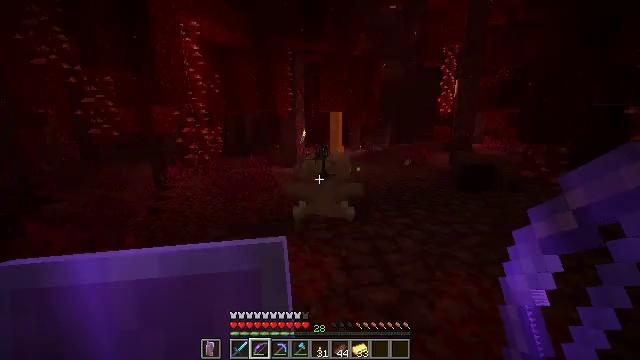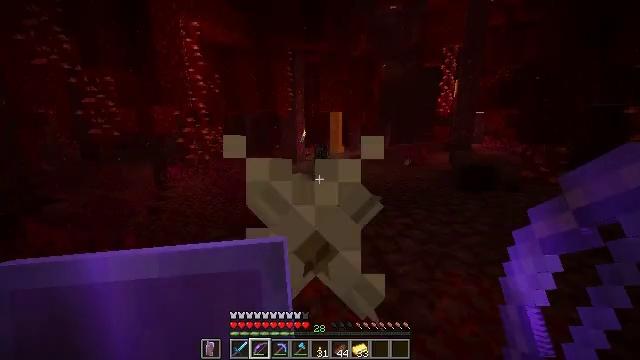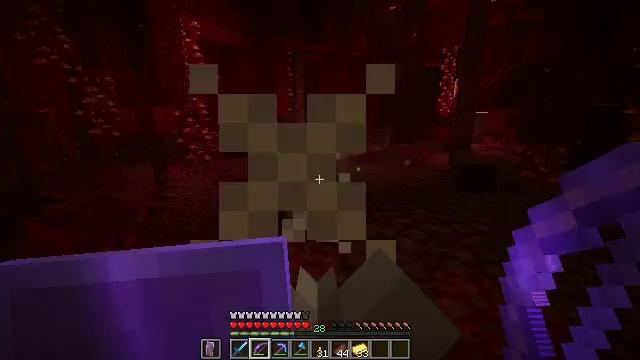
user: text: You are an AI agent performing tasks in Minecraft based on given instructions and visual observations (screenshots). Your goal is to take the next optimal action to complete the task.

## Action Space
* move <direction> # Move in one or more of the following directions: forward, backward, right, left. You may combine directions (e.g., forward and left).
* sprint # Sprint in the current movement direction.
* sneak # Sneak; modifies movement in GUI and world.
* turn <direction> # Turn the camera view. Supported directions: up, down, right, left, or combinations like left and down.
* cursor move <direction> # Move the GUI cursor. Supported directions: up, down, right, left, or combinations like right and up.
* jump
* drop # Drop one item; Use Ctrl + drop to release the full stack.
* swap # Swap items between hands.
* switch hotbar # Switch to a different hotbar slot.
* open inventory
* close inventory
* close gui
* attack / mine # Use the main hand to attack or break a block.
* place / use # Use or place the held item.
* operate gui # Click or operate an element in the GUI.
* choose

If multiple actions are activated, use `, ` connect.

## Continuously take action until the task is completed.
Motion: motion action
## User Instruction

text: Kill the hoglin.
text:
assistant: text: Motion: no_op
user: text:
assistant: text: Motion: no_op
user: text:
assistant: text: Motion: no_op